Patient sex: F
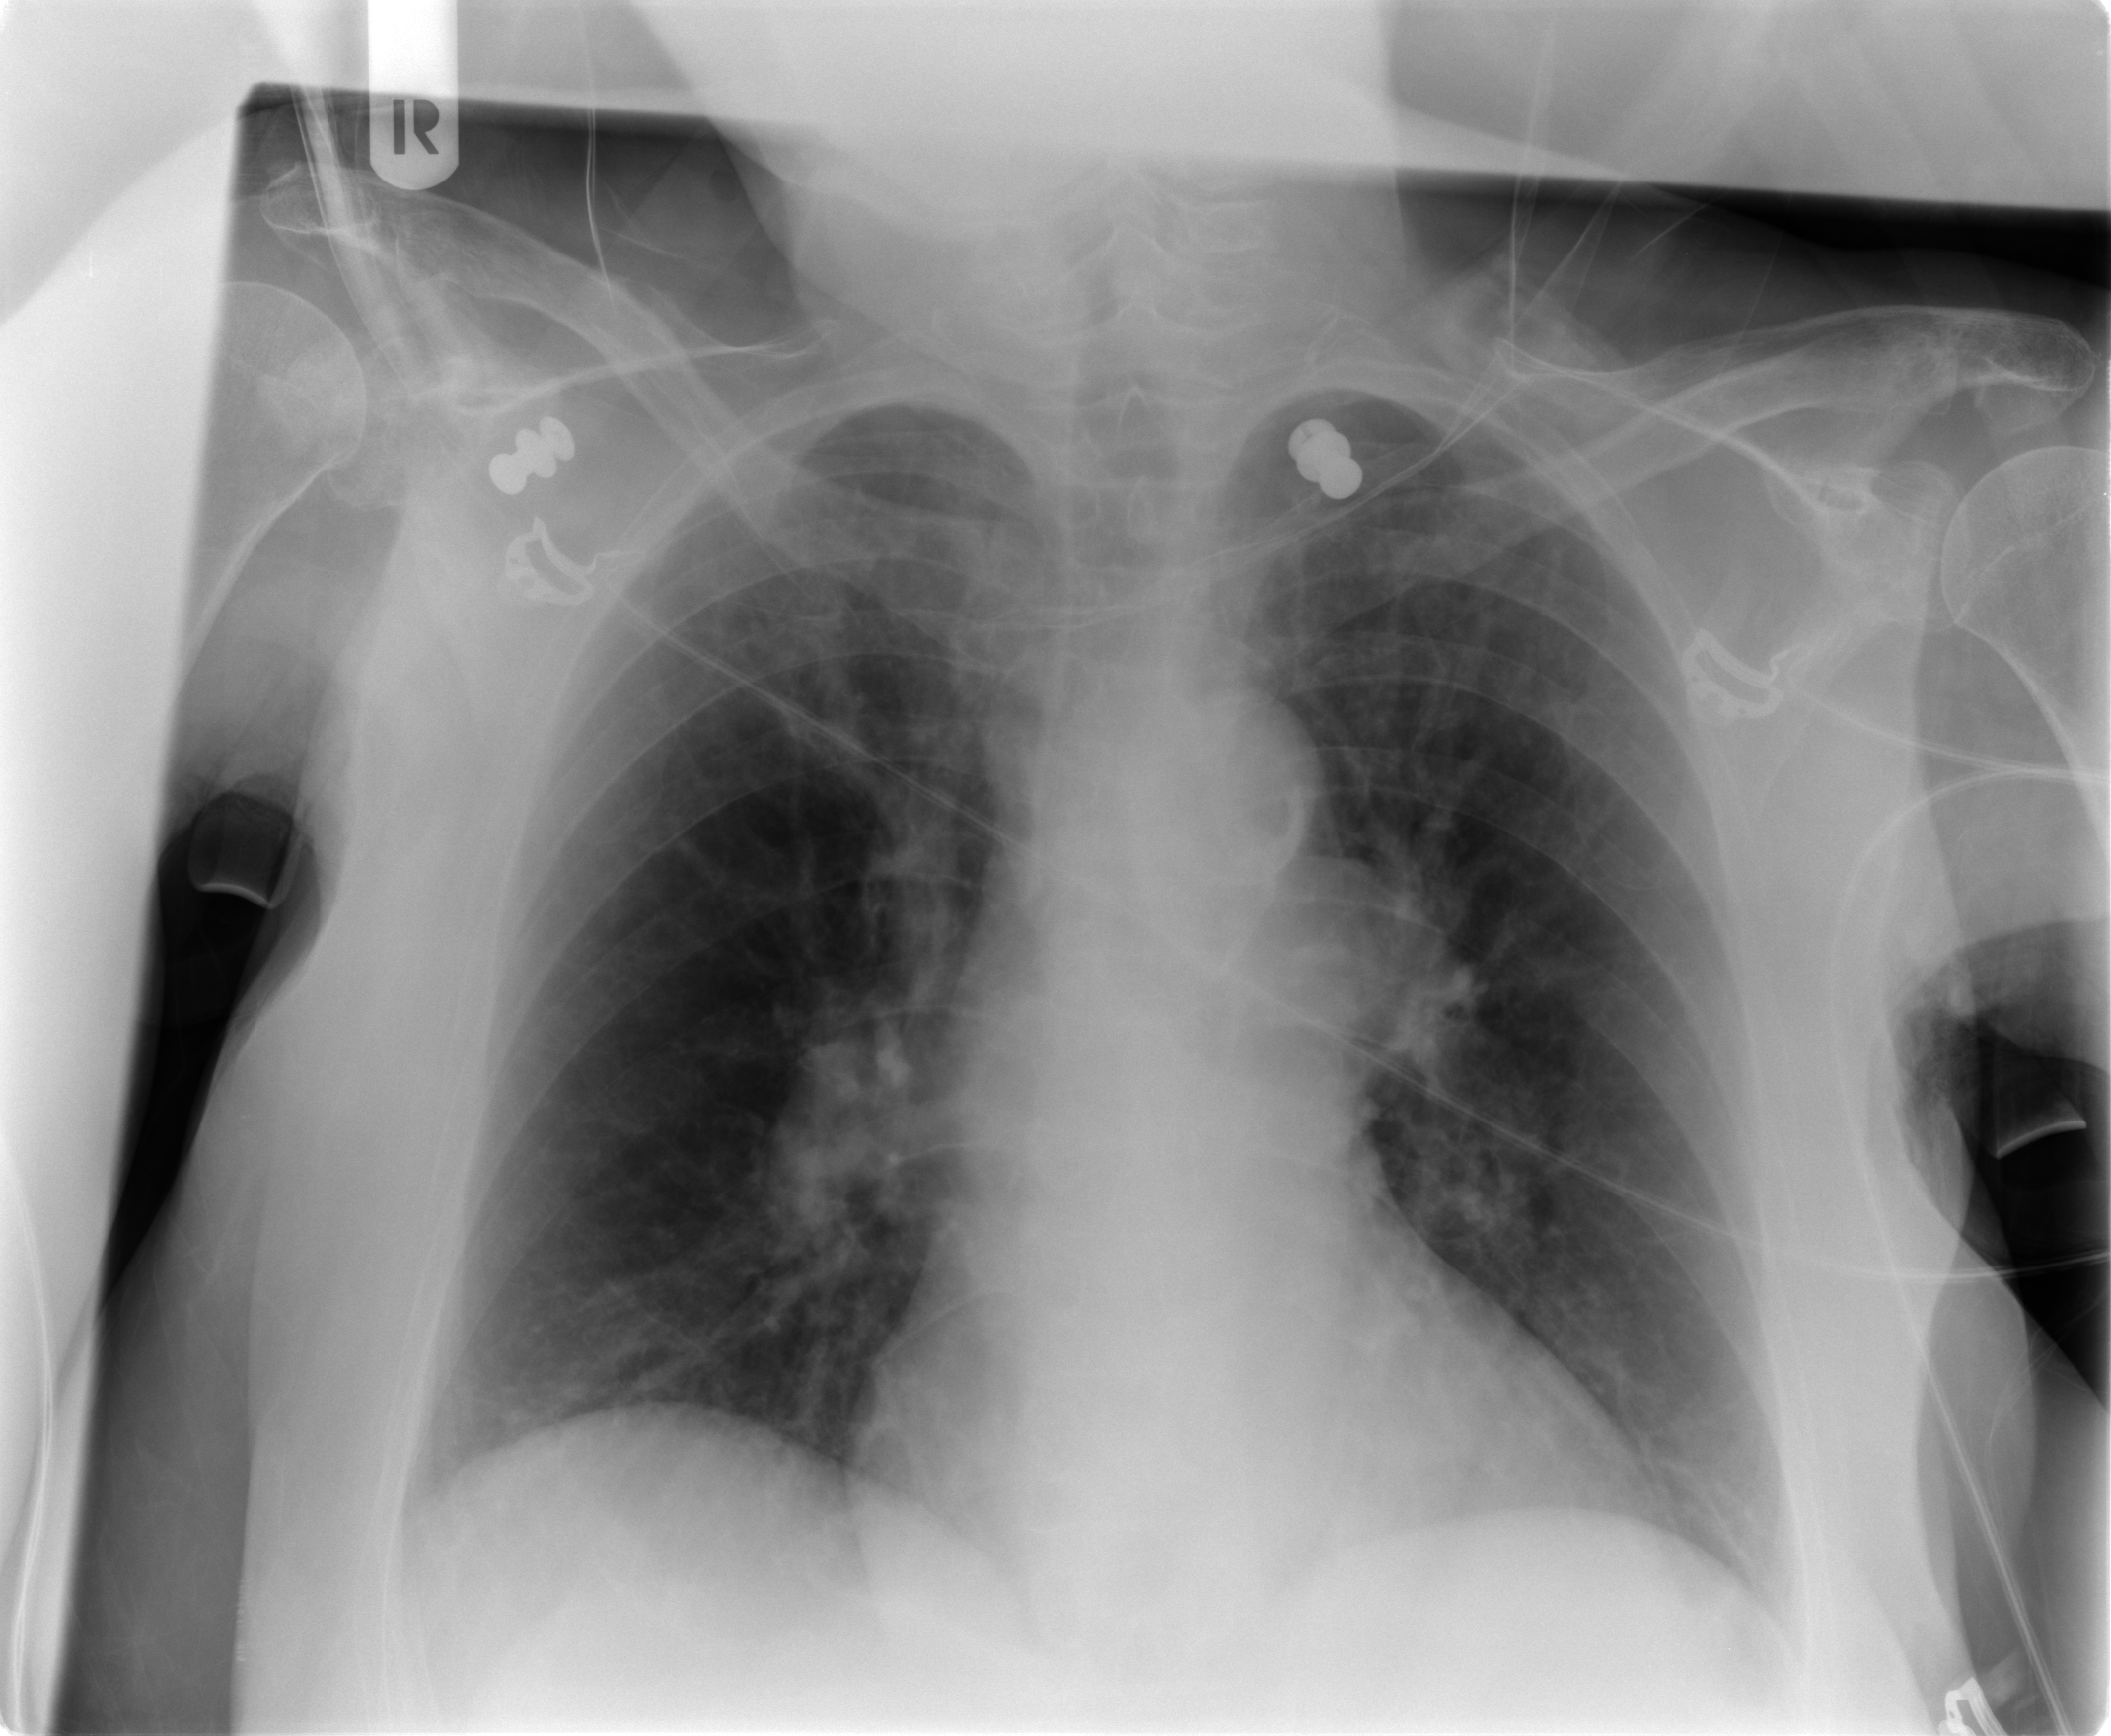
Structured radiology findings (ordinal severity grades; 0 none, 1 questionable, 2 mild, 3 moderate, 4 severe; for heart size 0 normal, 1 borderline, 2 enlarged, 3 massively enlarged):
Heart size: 0
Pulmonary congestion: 2
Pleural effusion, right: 0
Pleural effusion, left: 1
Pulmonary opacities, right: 0
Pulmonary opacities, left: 0
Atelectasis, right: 0
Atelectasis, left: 0